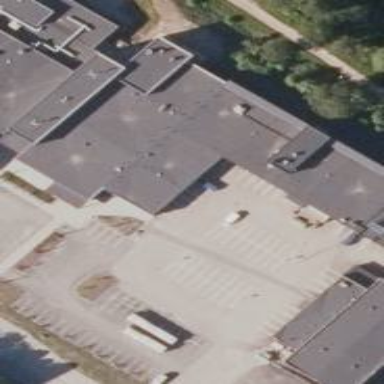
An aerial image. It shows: School building.